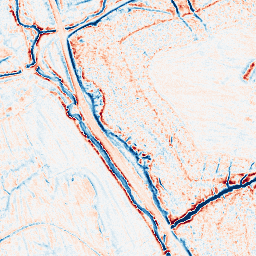
Category: edge_preserving
Decomposition family: anisotropic_diffusion
Decomposition parameters: iterations: 10
kappa: 30
gamma: 0.2
Upsampling method: cubic_catmull_rom
Upsampling parameters: scale: 8
Upsampling scale: 8